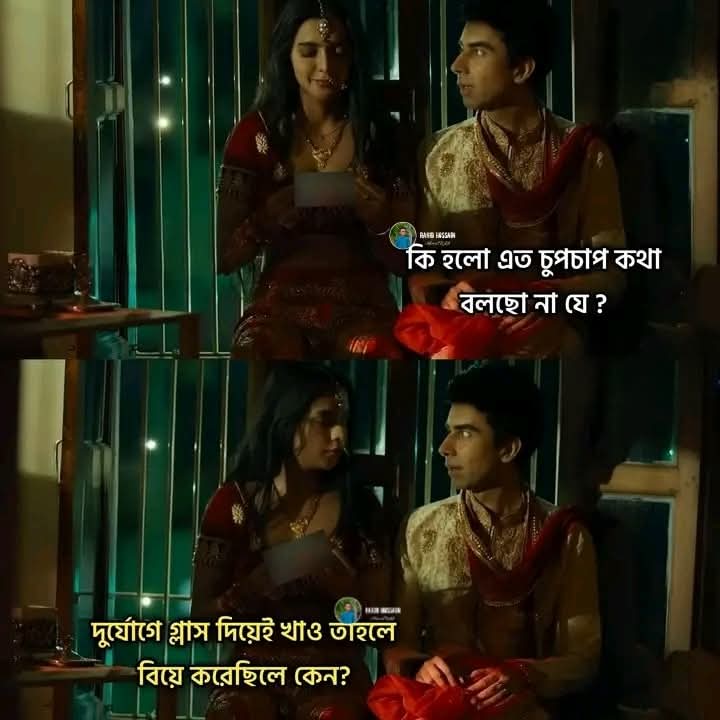
Text: কি হলো এত চুপচাপ কথা বলছো না যে?
দুর্যোগে গ্লাস দিয়েই খাও তাহলে বিয়ে করেছিলে কেন?
Label: Non Hate